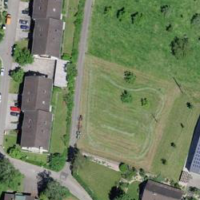
EUNIS habitat code: 25
Species observed at this site:
Aegopodium podagraria